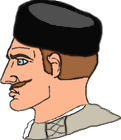
Label: 4_Yes_Chad